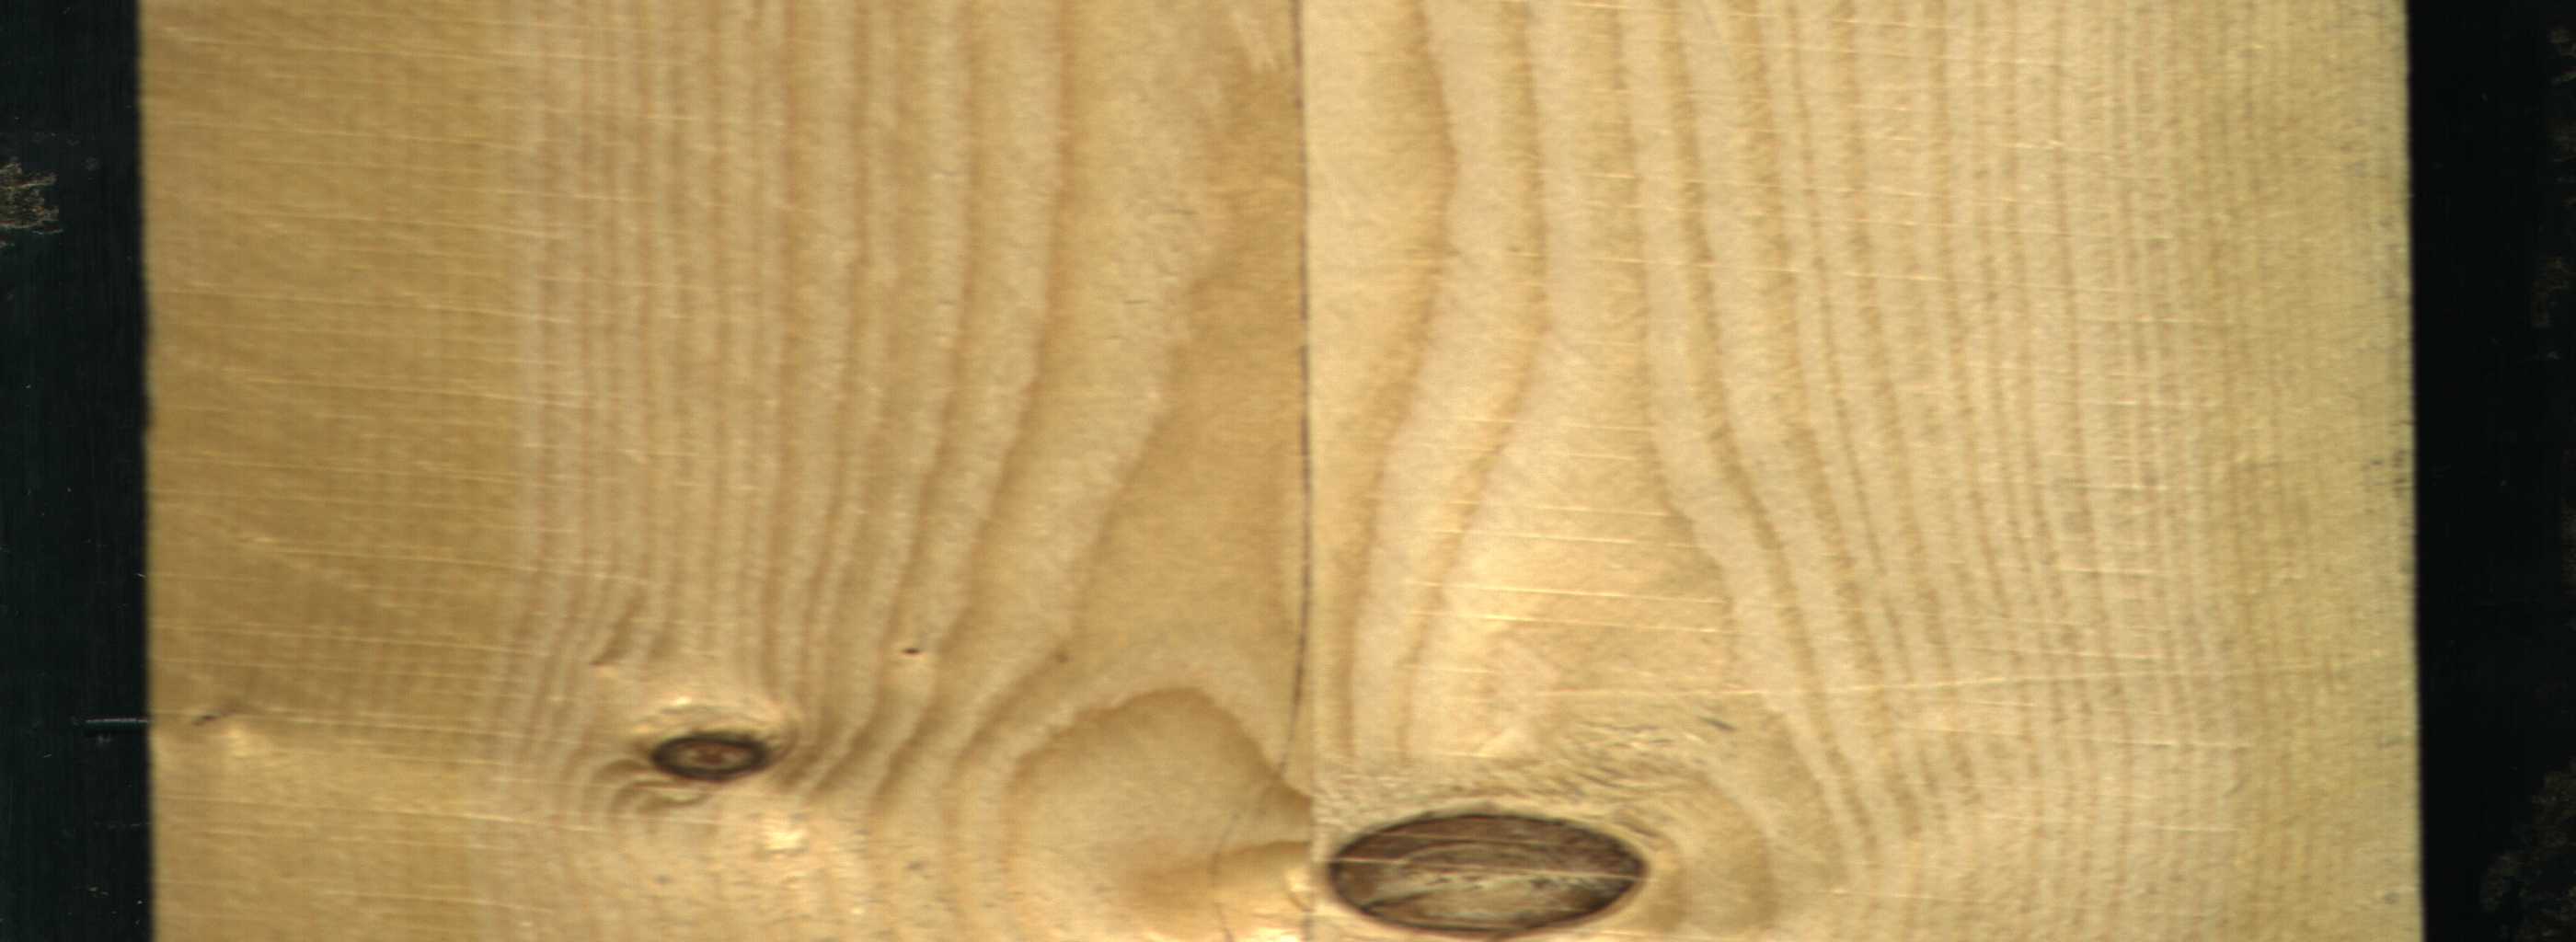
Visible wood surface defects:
Crack
Dead_Knot
Dead_Knot